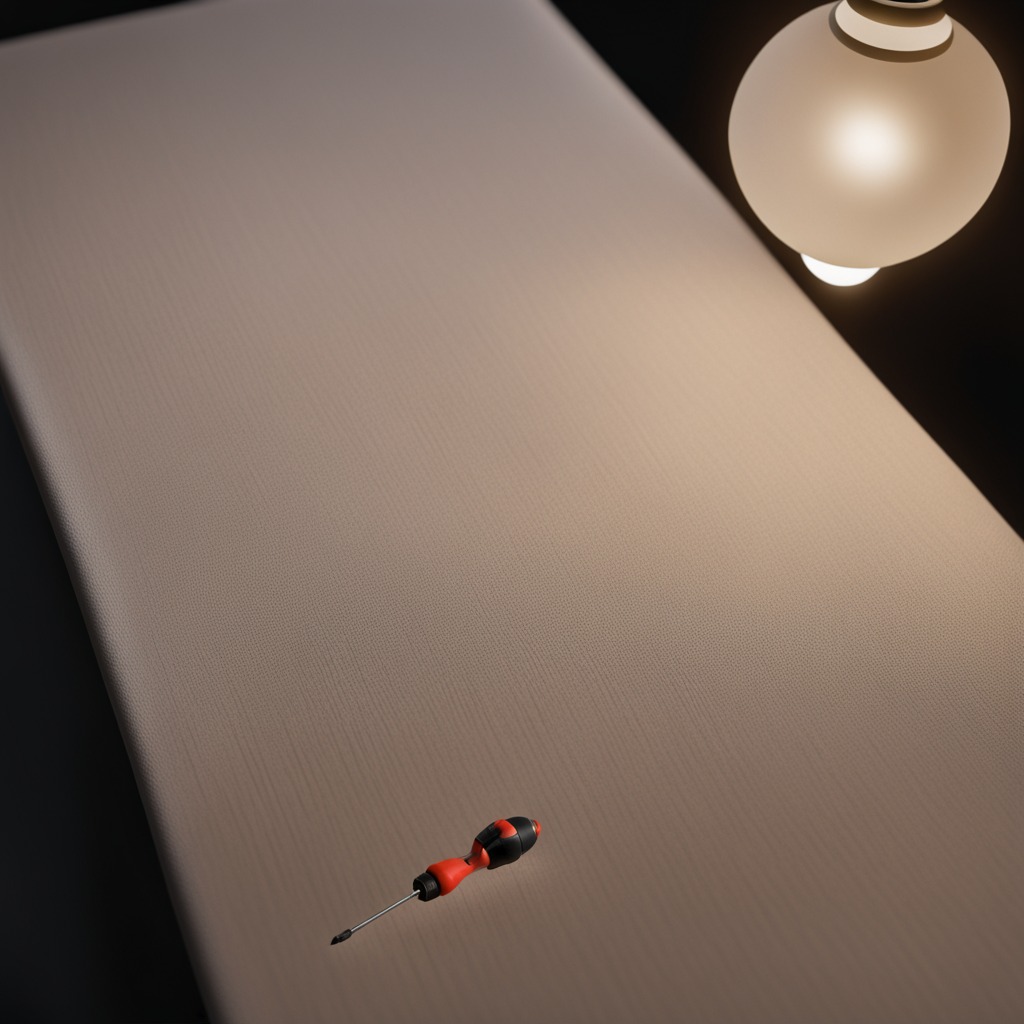
A screwdriver lies on a wooden table in a workshop at night.